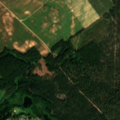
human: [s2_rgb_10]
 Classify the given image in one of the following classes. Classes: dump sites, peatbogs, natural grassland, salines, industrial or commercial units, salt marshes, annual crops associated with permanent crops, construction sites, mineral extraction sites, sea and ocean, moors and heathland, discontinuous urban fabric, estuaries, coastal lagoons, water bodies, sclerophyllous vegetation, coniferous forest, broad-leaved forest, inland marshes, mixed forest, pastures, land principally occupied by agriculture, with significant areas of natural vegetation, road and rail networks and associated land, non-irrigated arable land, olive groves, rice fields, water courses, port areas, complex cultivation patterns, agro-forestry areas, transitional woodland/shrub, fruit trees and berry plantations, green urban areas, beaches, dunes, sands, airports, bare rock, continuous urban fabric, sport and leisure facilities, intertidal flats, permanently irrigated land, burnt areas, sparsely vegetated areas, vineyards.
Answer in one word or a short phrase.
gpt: non-irrigated arable land, complex cultivation patterns, coniferous forest, mixed forest, inland marshes